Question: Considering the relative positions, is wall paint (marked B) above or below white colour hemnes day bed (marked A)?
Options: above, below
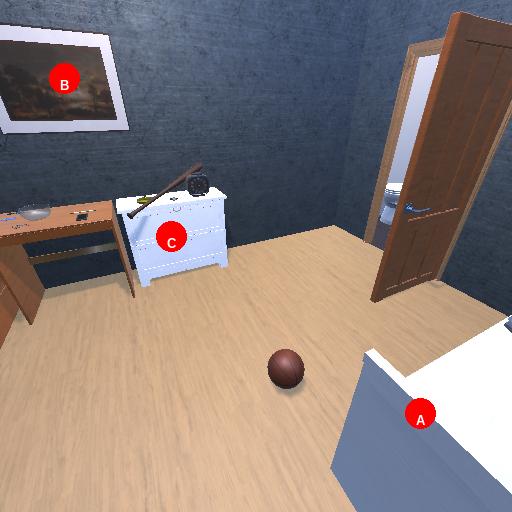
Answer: above